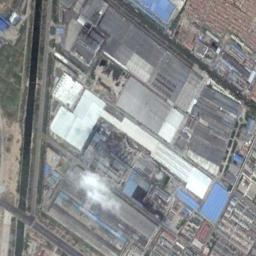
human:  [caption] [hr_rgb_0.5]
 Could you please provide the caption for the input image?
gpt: The industrial area with lots of workshops of different sizes is surrounded by roads .

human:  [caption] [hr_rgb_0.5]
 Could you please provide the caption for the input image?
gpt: There are dense factories and roads in an industrial area with green belts .

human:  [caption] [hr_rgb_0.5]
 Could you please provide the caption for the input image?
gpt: The buildings in the industrial area are juxtaposed .

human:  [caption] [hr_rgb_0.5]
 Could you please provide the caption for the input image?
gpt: There are many houses in the industrial area .

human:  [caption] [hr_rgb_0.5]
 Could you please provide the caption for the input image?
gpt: There are some black buildings and white buildings on the industrial area .